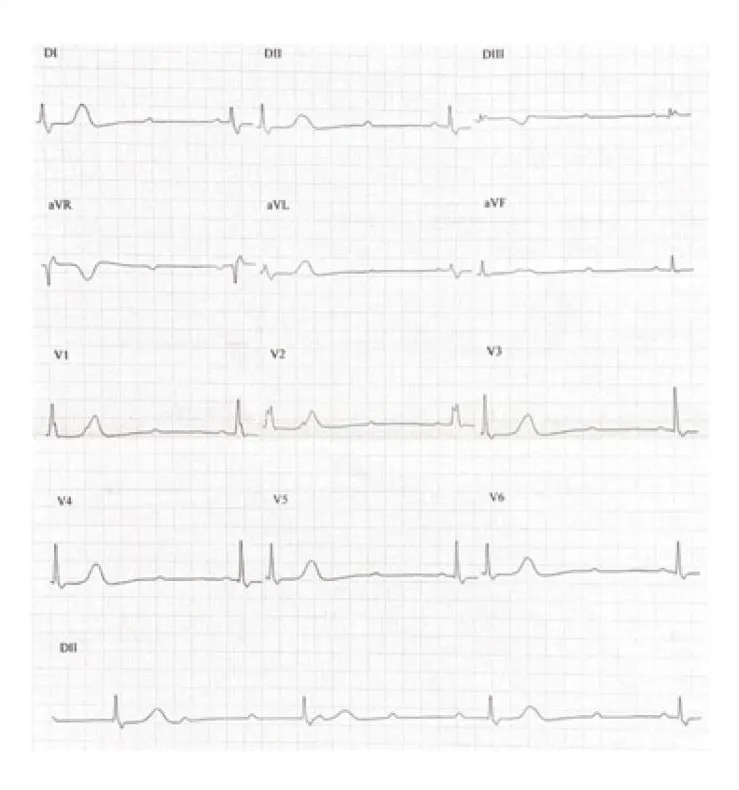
- Eletrocardiograma de 12 derivacoes demonstrando bloqueio atrioventricular total com ritmo de escape juncional e frequencia cardiaca de 30 bpm.
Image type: electrography (ekg)